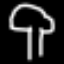
Label: mushroom